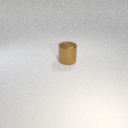
large brown metal cylinder